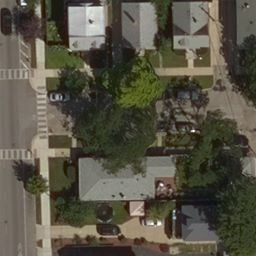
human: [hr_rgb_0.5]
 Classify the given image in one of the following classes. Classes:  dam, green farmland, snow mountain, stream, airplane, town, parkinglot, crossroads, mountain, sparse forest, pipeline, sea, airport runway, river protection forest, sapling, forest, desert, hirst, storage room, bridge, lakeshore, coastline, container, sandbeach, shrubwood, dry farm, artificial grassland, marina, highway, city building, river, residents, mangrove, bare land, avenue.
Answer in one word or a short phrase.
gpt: residents